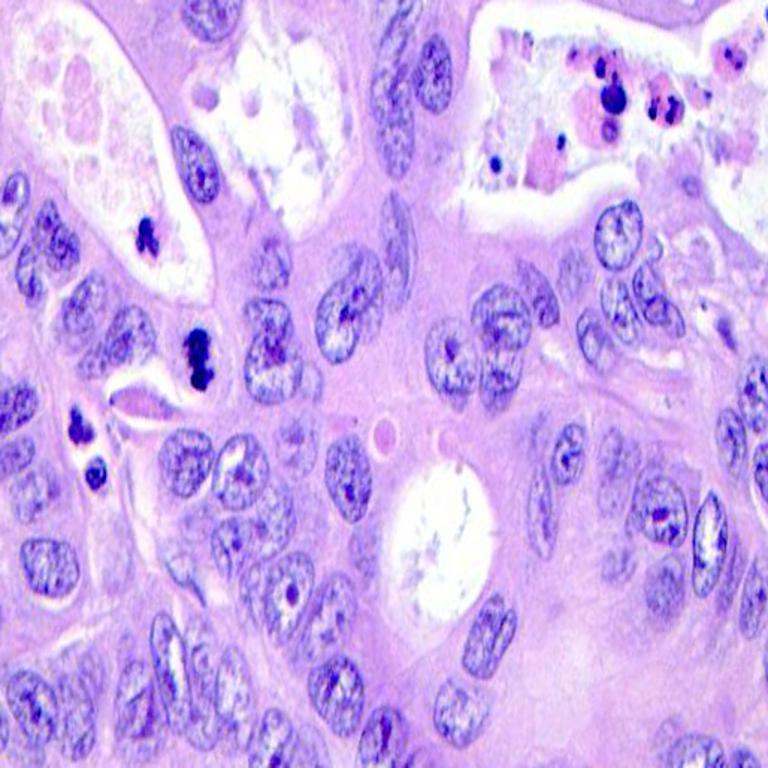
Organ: colon
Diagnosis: adenocarcinomas